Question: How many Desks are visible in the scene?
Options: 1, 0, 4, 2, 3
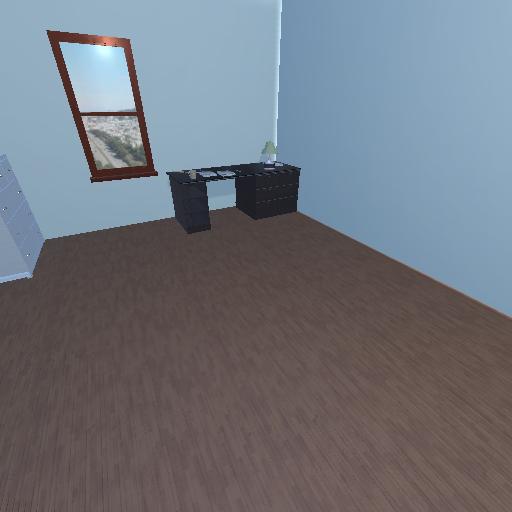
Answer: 1